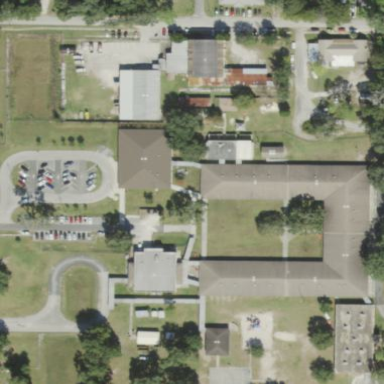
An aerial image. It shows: School.